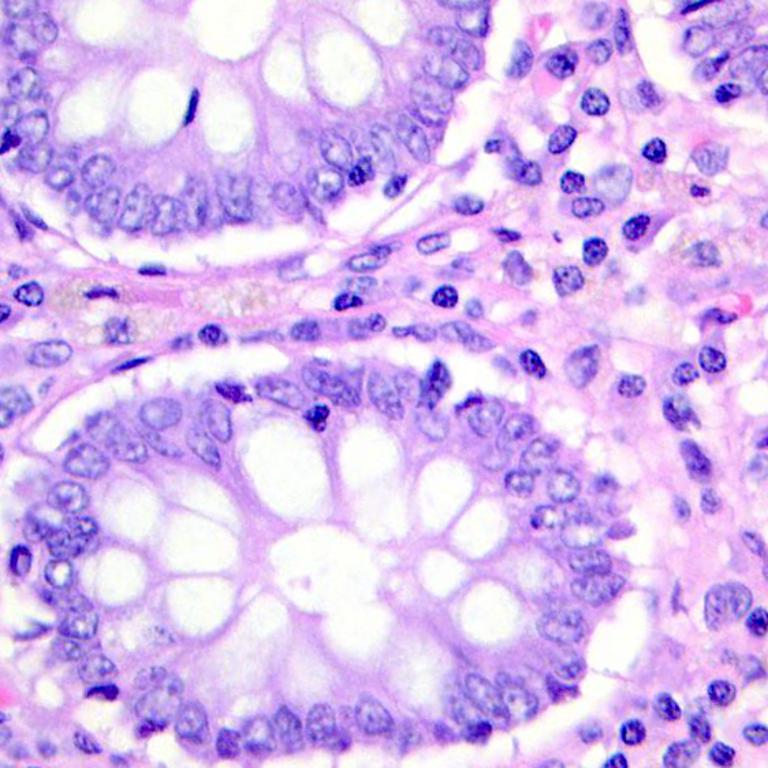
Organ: colon
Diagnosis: benign